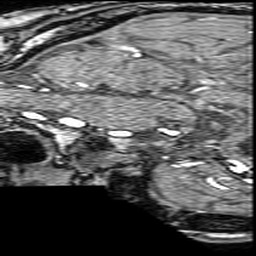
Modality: angio
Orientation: sagittal
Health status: ill
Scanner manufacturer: philips
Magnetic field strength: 3 T
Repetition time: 0.01835 s
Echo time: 0.003413 s